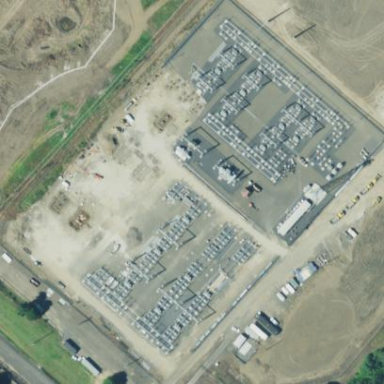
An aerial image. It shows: Substation surrounded by fence.